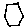
Label: hexagon